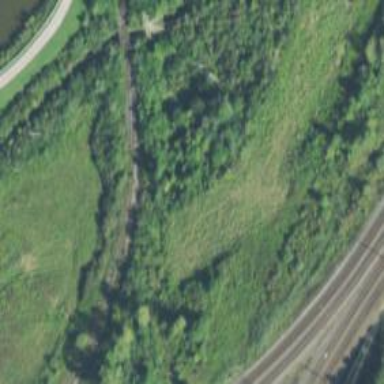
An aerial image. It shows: Abandoned railway.